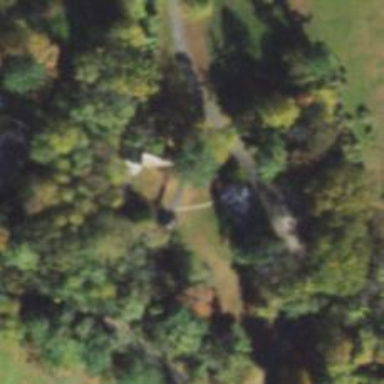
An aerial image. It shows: Historic manor.